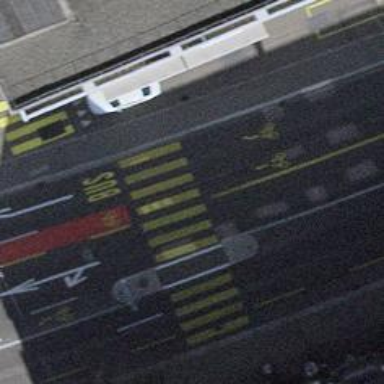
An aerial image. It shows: Zebra crossing with crossing island.